Aerial crown-view tile of a tropical tree (Barro Colorado Island, Panama), acquired 20250217:
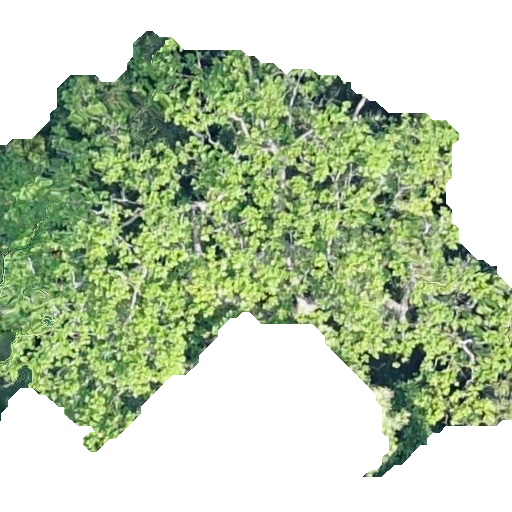
Species: Anacardium excelsum
GBIF accepted scientific name: Anacardium excelsum
Crown area: 247.203 m²